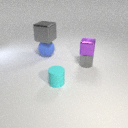
small gray metal cylinder to the right of large blue rubber sphere